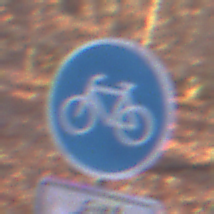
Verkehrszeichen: Radweg
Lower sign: EinspurigeFahrzeugeFrei6
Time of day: SunriseSunset
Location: Outdoor (Nature)
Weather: Clear
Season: Autumn
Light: Natural